Aerial crown-view tile of a tropical tree (Barro Colorado Island, Panama), acquired 20241112:
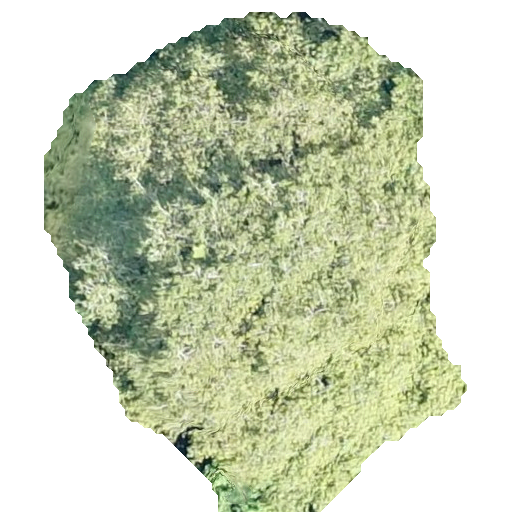
Species: Virola surinamensis
GBIF accepted scientific name: Virola surinamensis
Crown area: 236.51 m²